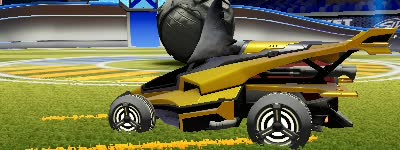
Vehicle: aftershock